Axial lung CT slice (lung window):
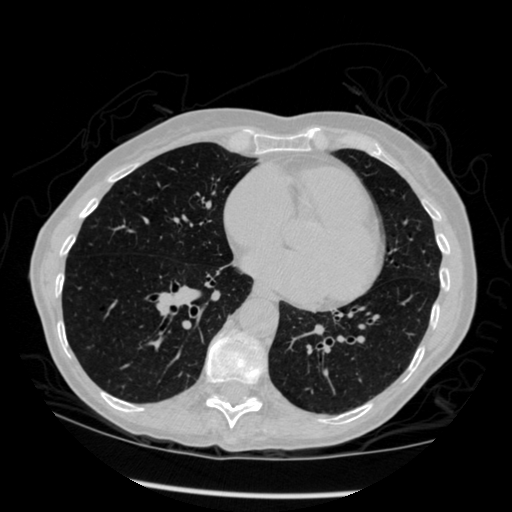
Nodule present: no